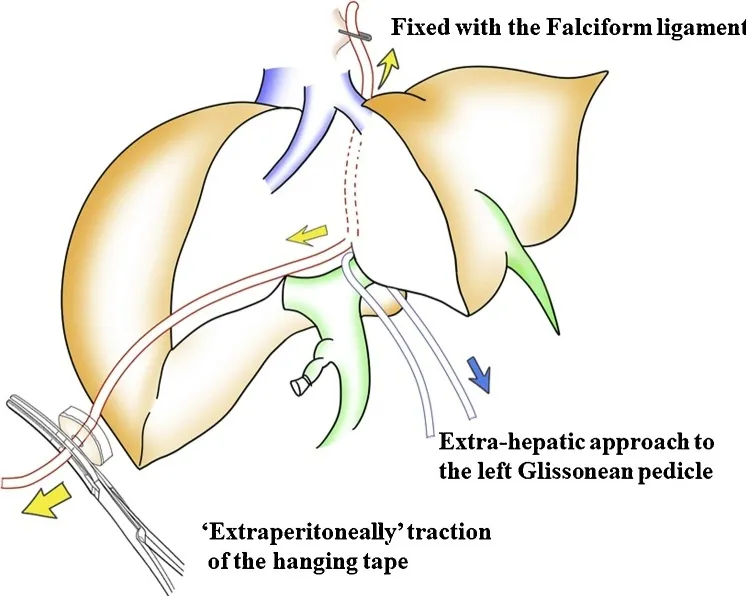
The overview of a novel modified hanging maneuver technique.
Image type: radiology (x_ray)